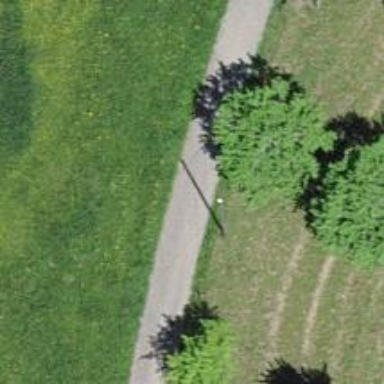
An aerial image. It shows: Power pole.